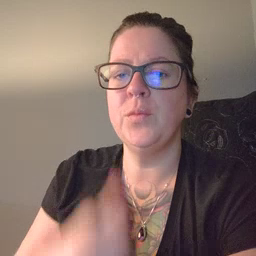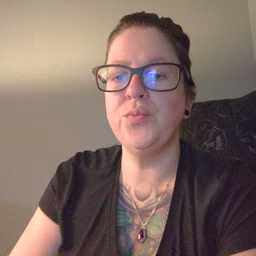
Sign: girl